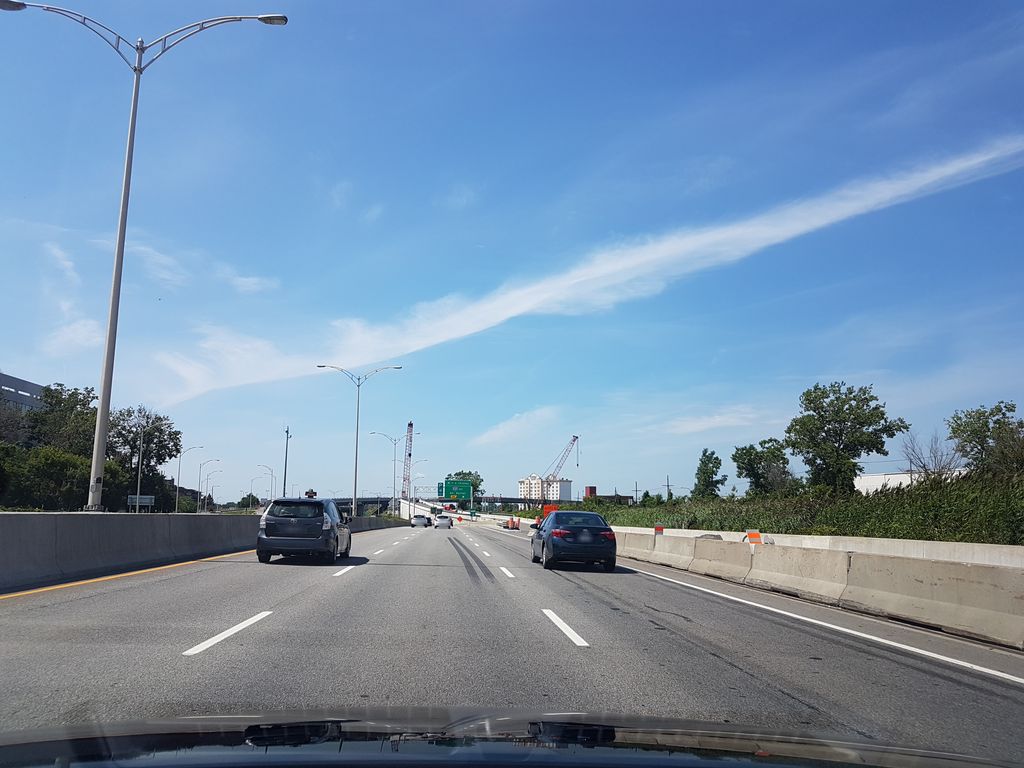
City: montreal